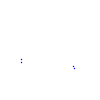
Particle: proton